Question: There is a success url option when you create the buy now button. But also there is this option on Website Payment Preferences. What I wonder is, are users auto redirected to success url or return url ?

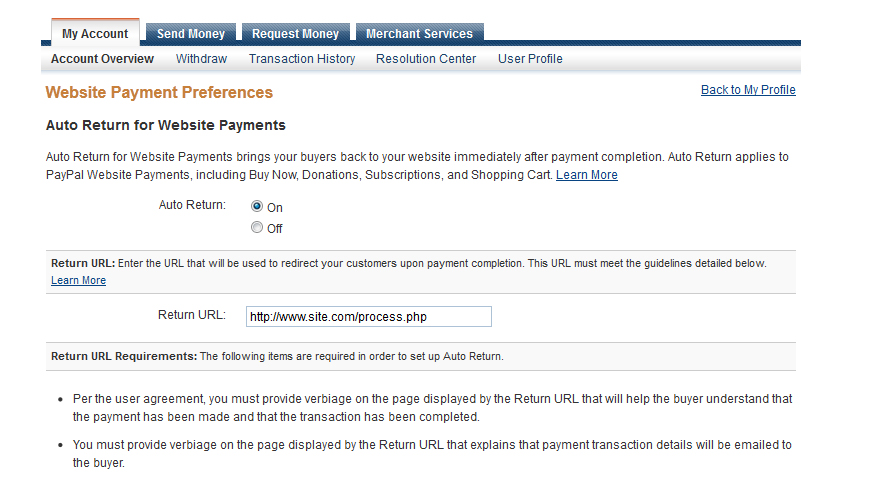
Answer: When creating the buttons, the success url that you set in the button code will override the return URL that you set in the account. Also keep in mind that buyers only making a payment with a PayPal account will be automatically returned to your site. Buyers that make the payment using a credit card, will have to click a link/button once they have made the payment on the PayPal page to return to your site. This is done so that they can either print a copy of the receipt from that page, write the info down or etc before they are returned to your site. Unlike buyers that use PayPal accounts to make the payment, these buyers that use credit cards can not always get back to these details. Some one that pays with their PayPal account can simply log into their account and view these details at any time.